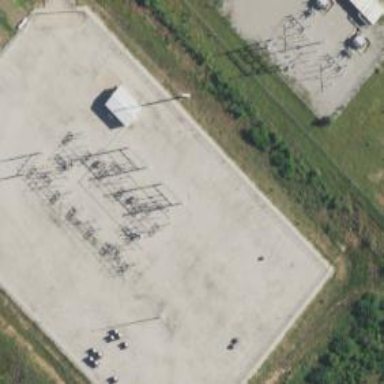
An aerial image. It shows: Switch for power supply.